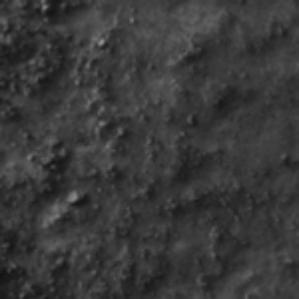
Label: frost